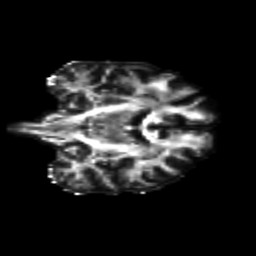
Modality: FA
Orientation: coronal
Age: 38
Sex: female
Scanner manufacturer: siemens
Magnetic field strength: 3 T
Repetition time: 8.6 s
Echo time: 0.095 s